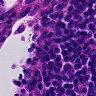
Metastatic tissue present: no